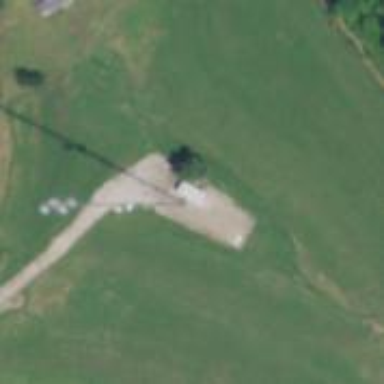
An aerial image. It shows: Communication mast tower.